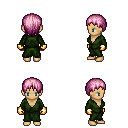
a pixel art fantasy rpg character, female body template, human, tanned skin, green robe, red pants, pink plain hairstyle, gold gloves, four views (front, back, left, right), 2x2 character sprite sheet, small pixel art, hard edges, no anti-aliasing